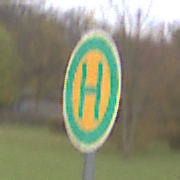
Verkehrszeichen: Haltestelle
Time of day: Midday
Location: Outdoor (Suburban)
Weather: Overcast
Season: NotSpecified
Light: Natural